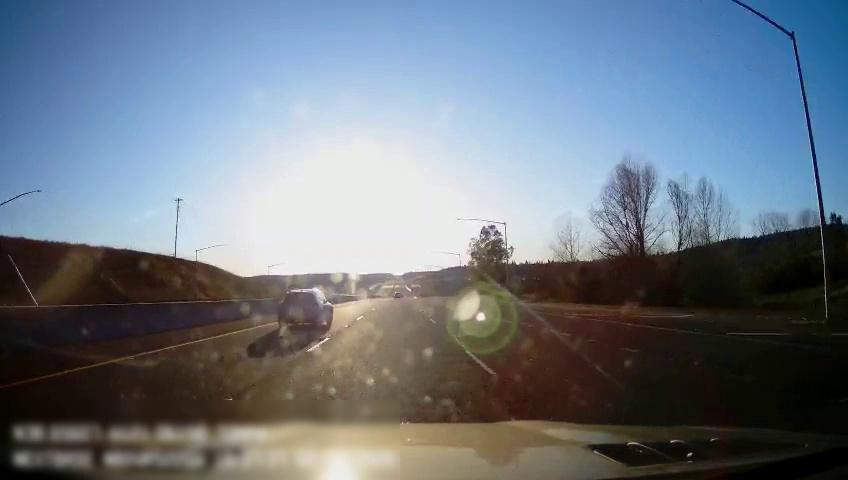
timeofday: Day
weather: Sunny
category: Drivable Space
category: Drivable Space
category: Vehicles | Car
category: Lanes | Alternate Lane
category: Lanes | Alternate Lane
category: Lanes | Current Lane
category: Lanes | Current Lane
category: Lanes | Alternate Lane